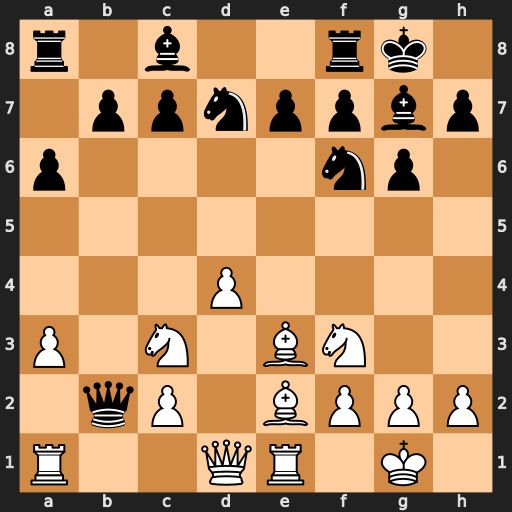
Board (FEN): r1b2rk1/1ppnppbp/p4np1/8/3P4/P1N1BN2/1qP1BPPP/R2QR1K1
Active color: w
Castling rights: -
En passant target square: -
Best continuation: Na4 Qxa1 Qxa1